Brain MRI, t2w sequence, axial 2D slice.
Patient: age 33, sex F, weight 95 kg, height 1.95 m
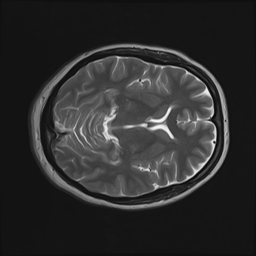